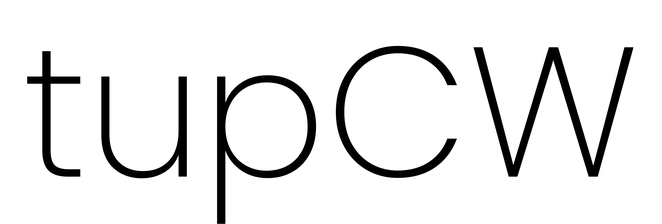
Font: Poppins-ExtraLight